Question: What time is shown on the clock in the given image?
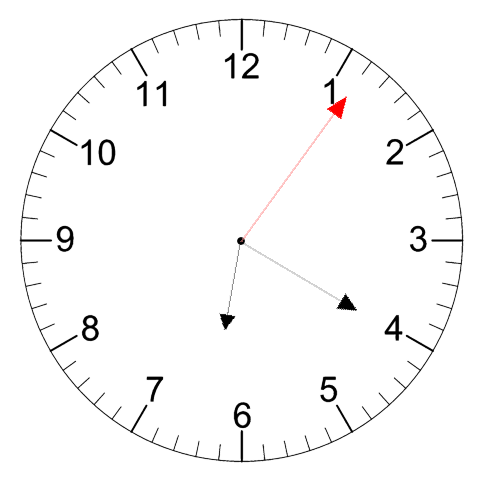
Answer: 06:20:06